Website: ulta-beauty
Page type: cross-sells
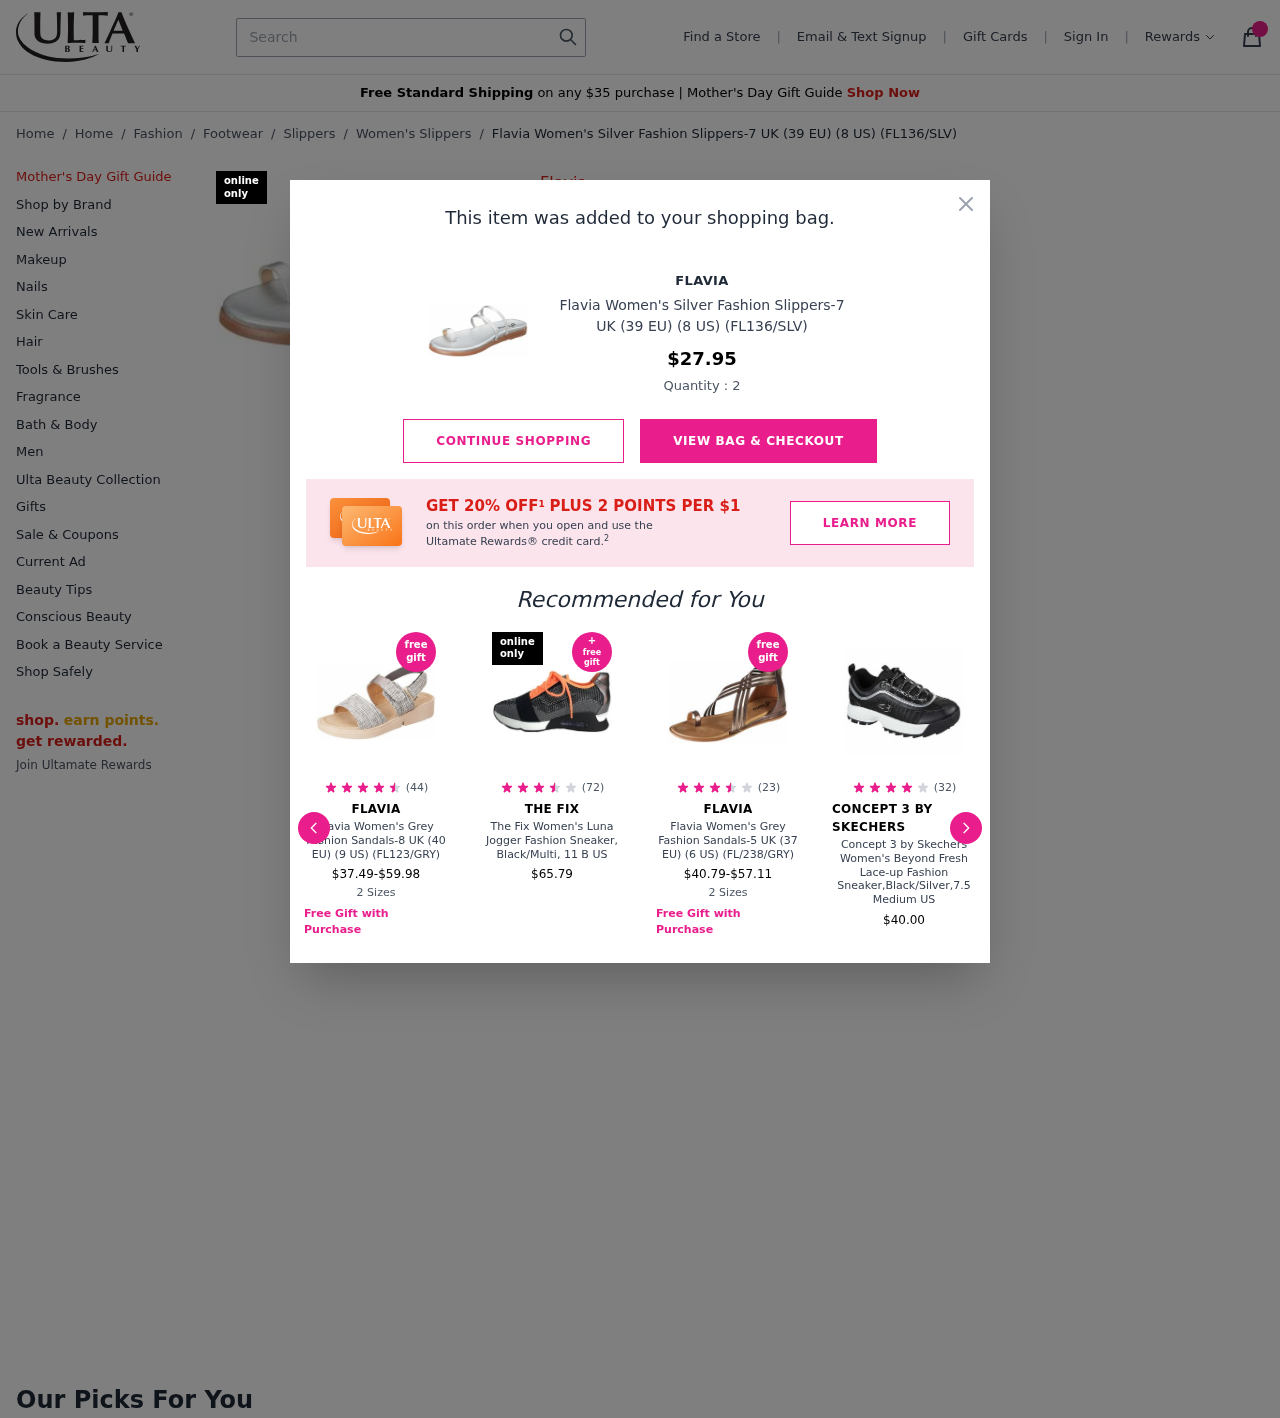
Product elements: key: PRODUCT1_BRAND
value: Flavia
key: PRODUCT1_BREADCRUMB
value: Home
Fashion
Footwear
Slippers
Women's Slippers
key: PRODUCT1_NAME
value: Flavia Women's Silver Fashion Slippers-7 UK (39 EU) (8 US) (FL136/SLV)
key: PRODUCT1_QUANTITY
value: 2
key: PRODUCT2_BRAND
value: Flavia
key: PRODUCT2_NAME
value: Flavia Women's Grey Fashion Sandals-8 UK (40 EU) (9 US) (FL123/GRY)
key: PRODUCT2_NUM_RATINGS
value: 44
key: PRODUCT2_PRICE
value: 37.49
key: PRODUCT2_RATING
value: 4.6
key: PRODUCT3_BRAND
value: The Fix
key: PRODUCT3_NAME
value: The Fix Women's Luna Jogger Fashion Sneaker, Black/Multi, 11 B US
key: PRODUCT3_NUM_RATINGS
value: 72
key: PRODUCT3_PRICE
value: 65.79
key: PRODUCT3_RATING
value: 3.8
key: PRODUCT4_BRAND
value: Flavia
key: PRODUCT4_NAME
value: Flavia Women's Grey Fashion Sandals-5 UK (37 EU) (6 US) (FL/238/GRY)
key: PRODUCT4_NUM_RATINGS
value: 23
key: PRODUCT4_PRICE
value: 40.79
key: PRODUCT4_RATING
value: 3.7
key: PRODUCT5_BRAND
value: Concept 3 by Skechers
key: PRODUCT5_NAME
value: Concept 3 by Skechers Women's Beyond Fresh Lace-up Fashion Sneaker,Black/Silver,7.5 Medium US
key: PRODUCT5_NUM_RATINGS
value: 32
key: PRODUCT5_PRICE
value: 40
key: PRODUCT5_RATING
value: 4.2
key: PRODUCT1_BRAND2
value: FLAVIA
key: PRODUCT1_NAME2
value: Flavia Women's Silver Fashion Slippers-7 UK (39 EU) (8 US) (FL136/SLV)
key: PRODUCT1_PRICE2
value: $27.95
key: PRODUCT2_PRICE_MAX
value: -$59.98
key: PRODUCT4_PRICE_MAX
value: -$57.11
Search elements: key: HEADER_SEARCH
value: Search